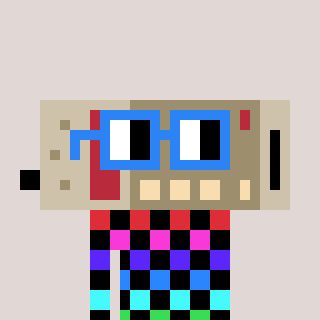
a pixel art character with square blue glasses, a cordless phone-shaped head and a gold-colored body on a warm background